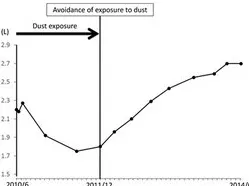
Serial changes in pulmonary function in Case 1. Vital capacity (VC).
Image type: pathology (immunostaining)